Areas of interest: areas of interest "Woniu Mountain"
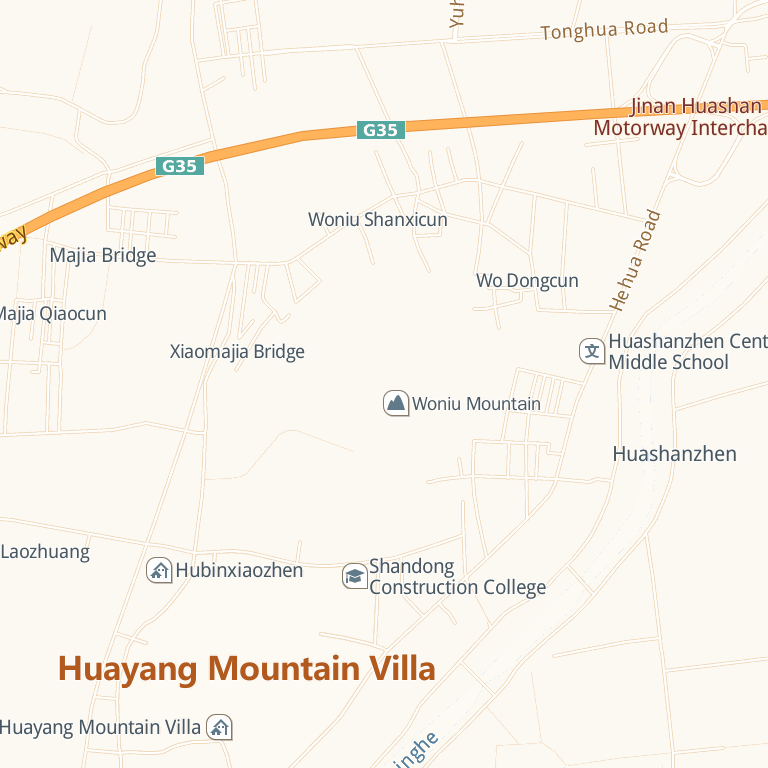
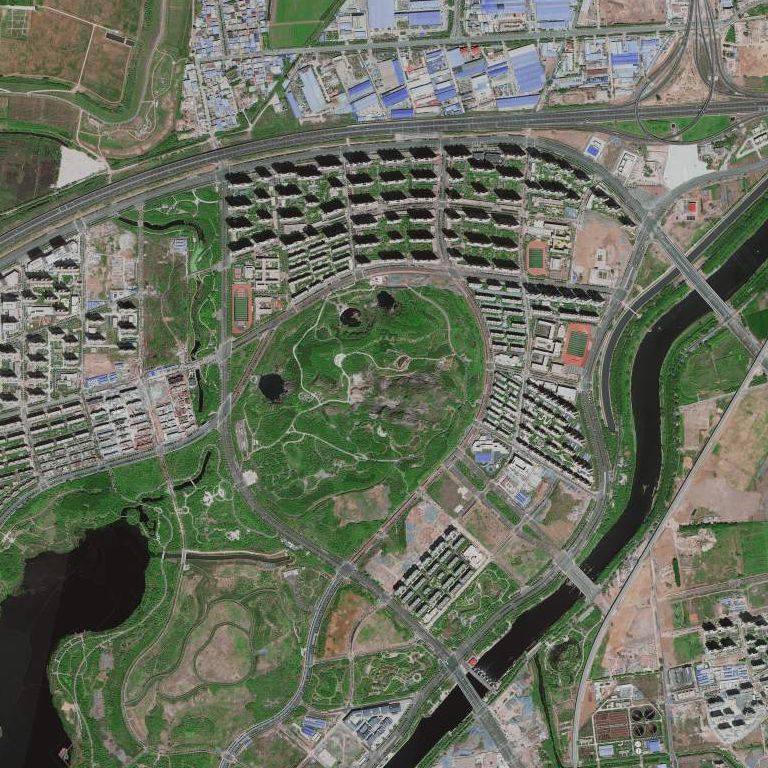